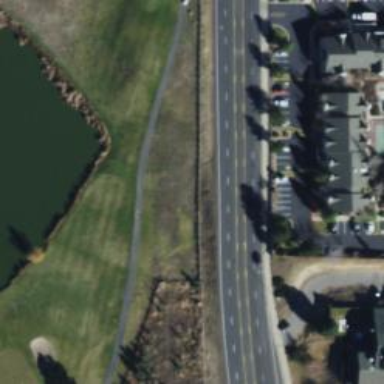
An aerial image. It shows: Tertiary road.